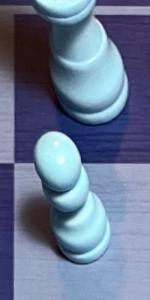
Label: Pawn_White